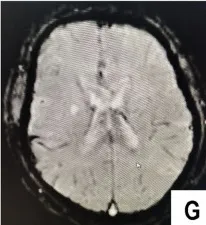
MRI indicates the right basal ganglia, and ,corona demalaciasis.
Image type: radiology (mri)